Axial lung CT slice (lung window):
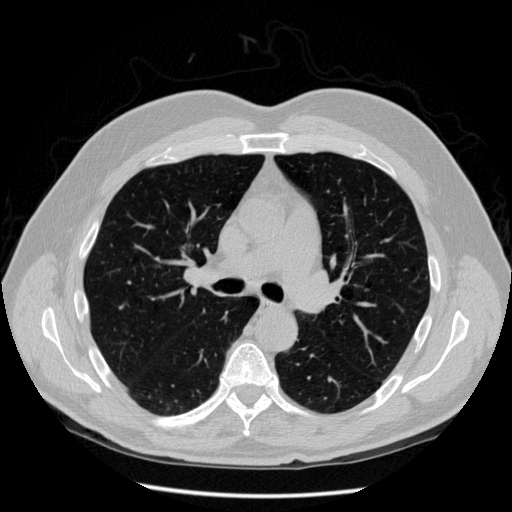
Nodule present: no